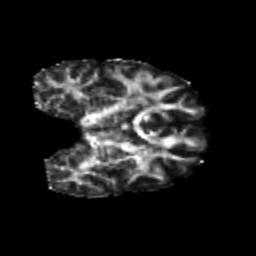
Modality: FA
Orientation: coronal
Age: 20
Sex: female
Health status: healthy
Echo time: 0.074 s